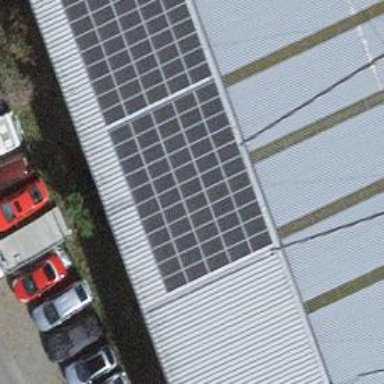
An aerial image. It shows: Solar power generator.